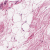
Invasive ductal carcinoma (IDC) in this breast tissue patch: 0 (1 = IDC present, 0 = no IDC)